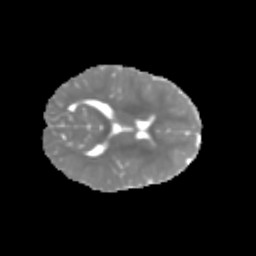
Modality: MD
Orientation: axial
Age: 5
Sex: female
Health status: healthy